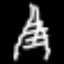
Label: The Eiffel Tower